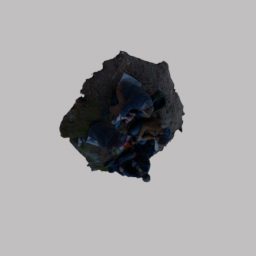
Label: people